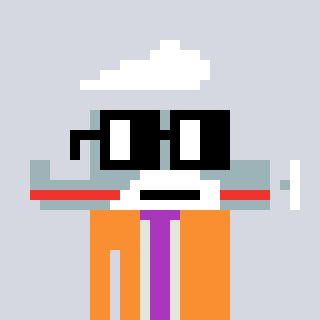
a pixel art character with square black glasses, a plane-shaped head and a orange-colored body on a cool background